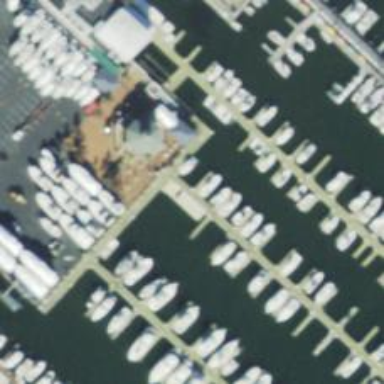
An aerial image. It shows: Pier with mooring facilities.